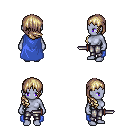
a pixel art fantasy rpg character, female body template, dark elf, purple skin, blue cape, metal pants, white blonde right-swept hairstyle, dagger, four views (front, back, left, right), 2x2 character sprite sheet, small pixel art, hard edges, no anti-aliasing